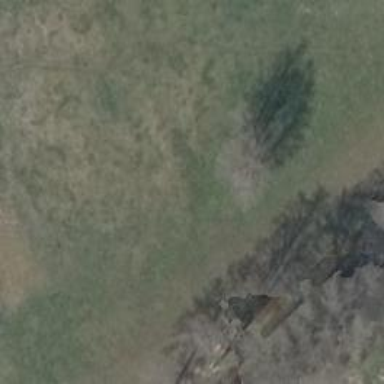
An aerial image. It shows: Deciduous broadleaved tree.